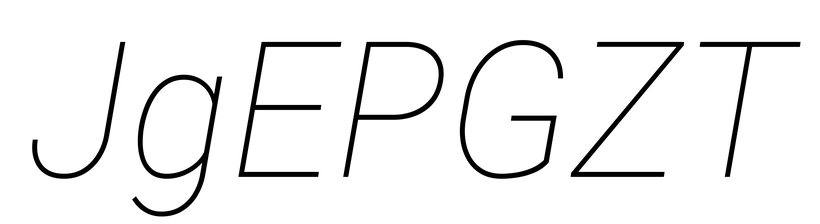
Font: Roboto-Italic_Thin_Italic